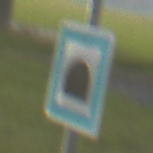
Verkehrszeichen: Tunnel
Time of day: SunriseSunset
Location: Outdoor (Suburban)
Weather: PartlyCloudy
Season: NotSpecified
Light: Natural